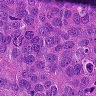
Metastatic tissue present: yes